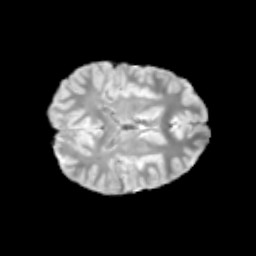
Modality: T2w
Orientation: axial
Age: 12
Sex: male
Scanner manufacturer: siemens
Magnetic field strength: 3 T
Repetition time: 3.8 s
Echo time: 0.07 s